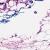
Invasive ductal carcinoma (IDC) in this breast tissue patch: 0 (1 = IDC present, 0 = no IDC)